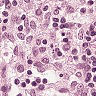
Metastatic tissue present: no